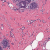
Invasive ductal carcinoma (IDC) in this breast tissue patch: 0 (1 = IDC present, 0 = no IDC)